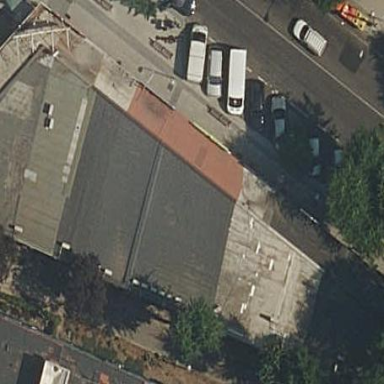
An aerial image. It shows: Commercial building.